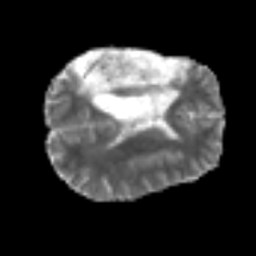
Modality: MD
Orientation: axial
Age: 50
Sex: male
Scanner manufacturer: siemens
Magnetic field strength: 3 T
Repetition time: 6.1 s
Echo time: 0.101 s